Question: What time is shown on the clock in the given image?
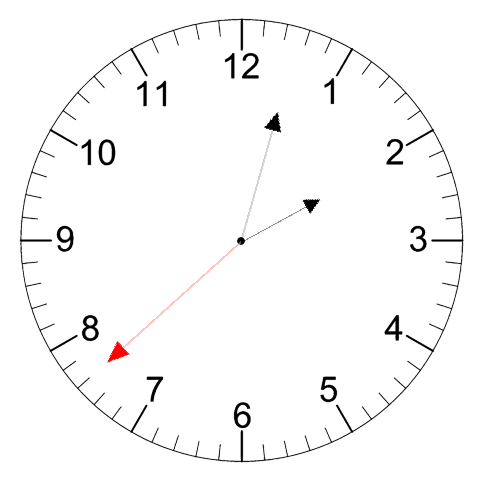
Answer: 02:02:38